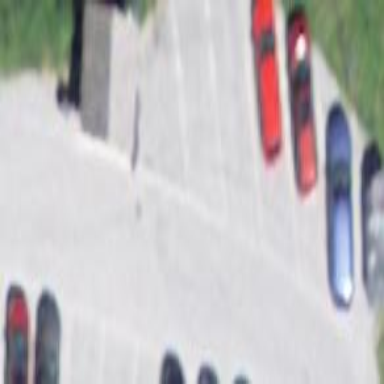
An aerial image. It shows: Parking area.